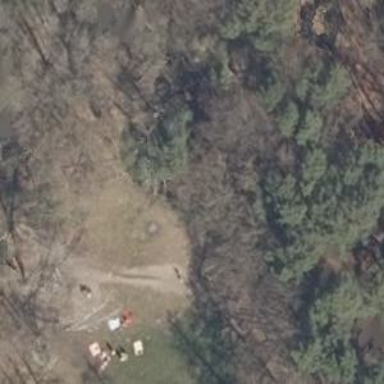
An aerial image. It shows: Shelter.